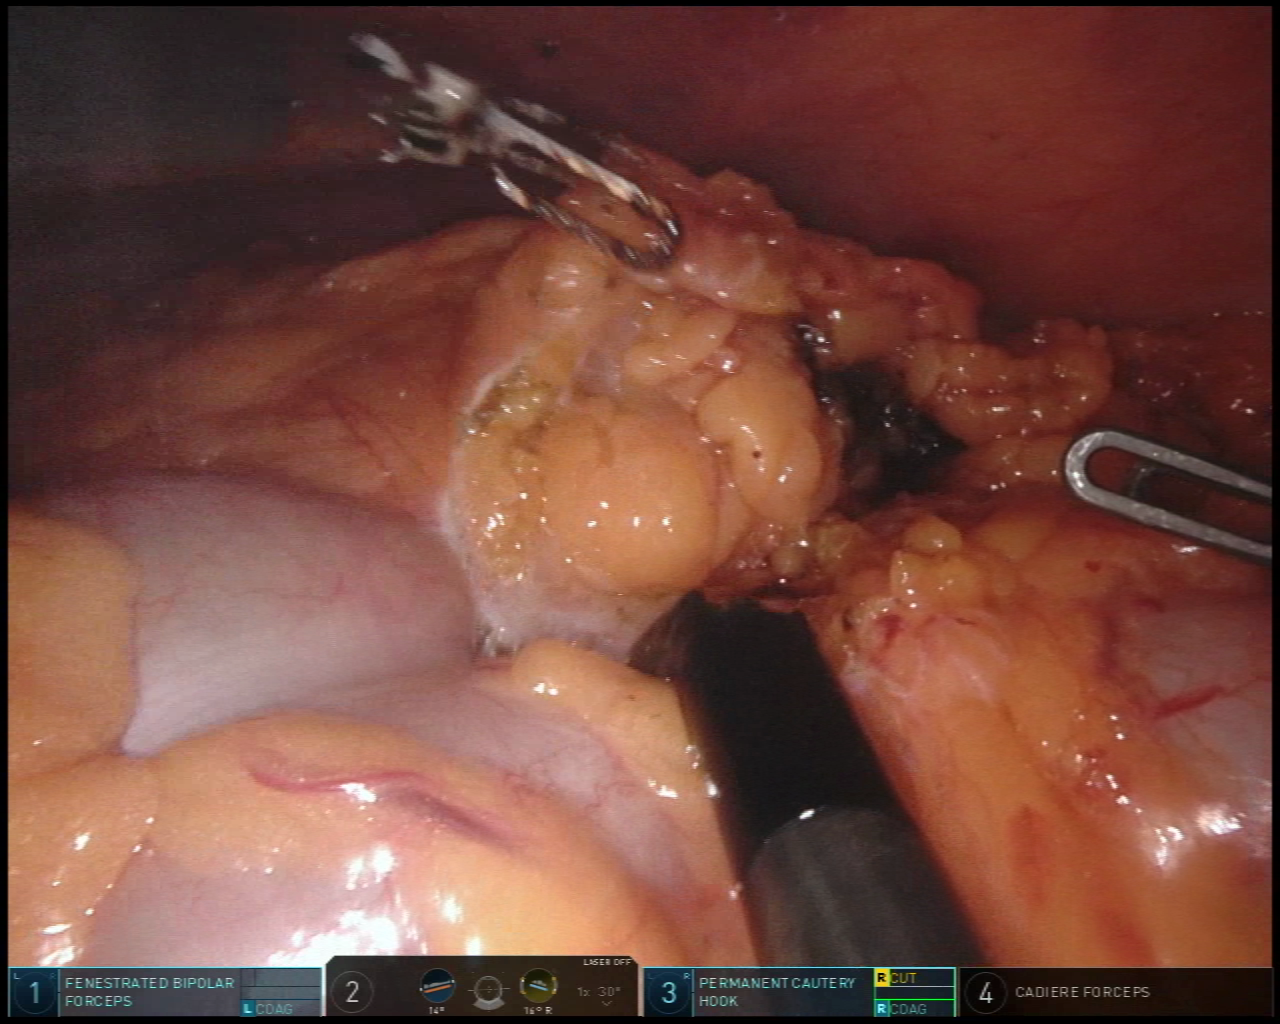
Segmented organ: colon
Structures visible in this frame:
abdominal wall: yes
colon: yes
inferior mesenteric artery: no
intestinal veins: no
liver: no
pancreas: no
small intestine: no
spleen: no
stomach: no
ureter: no
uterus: no
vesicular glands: no